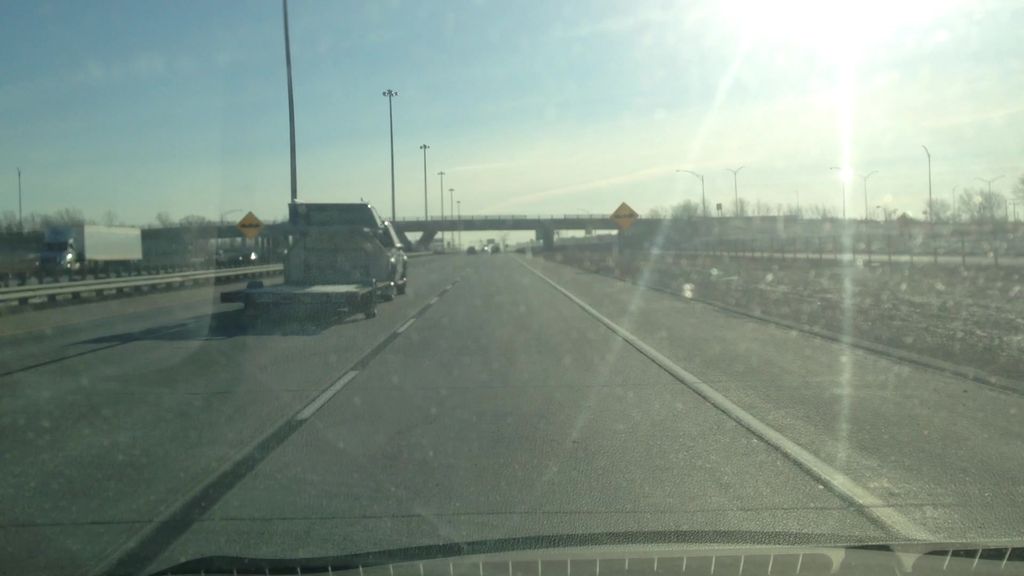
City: montreal